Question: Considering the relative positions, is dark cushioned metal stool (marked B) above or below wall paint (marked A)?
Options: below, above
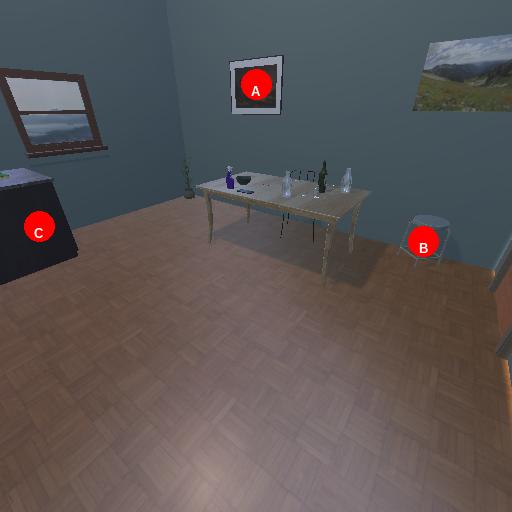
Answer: below